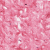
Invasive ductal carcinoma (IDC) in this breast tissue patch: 0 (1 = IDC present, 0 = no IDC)